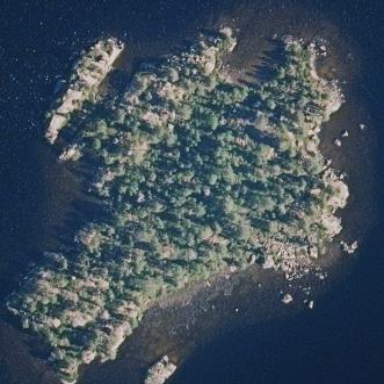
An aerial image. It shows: Islet.